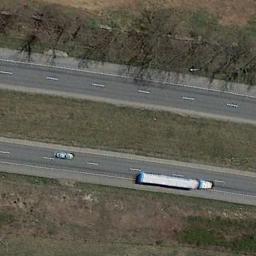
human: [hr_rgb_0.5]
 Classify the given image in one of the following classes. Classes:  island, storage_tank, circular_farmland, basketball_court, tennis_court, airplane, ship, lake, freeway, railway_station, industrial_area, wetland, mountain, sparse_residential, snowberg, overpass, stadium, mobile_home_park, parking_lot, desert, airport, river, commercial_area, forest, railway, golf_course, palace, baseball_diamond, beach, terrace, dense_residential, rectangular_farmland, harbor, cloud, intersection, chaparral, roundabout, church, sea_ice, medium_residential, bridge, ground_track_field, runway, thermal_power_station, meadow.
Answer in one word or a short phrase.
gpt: freeway